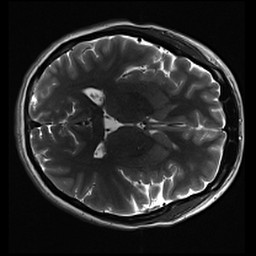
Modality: inplaneT2
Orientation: axial